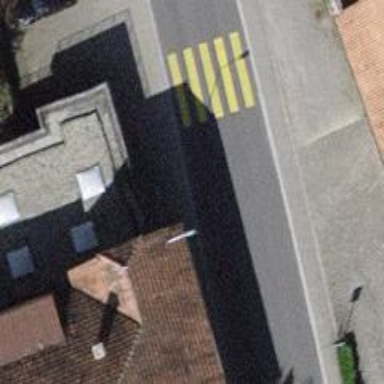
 featuring platform for public transport."